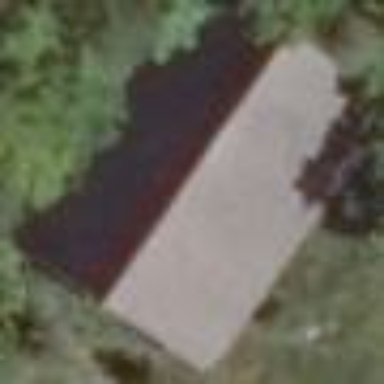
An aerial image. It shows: Gabled roof on farm auxiliary building.